Interaction volume radius: 5 \u00c5
Interaction volume height: 10 \u00c5
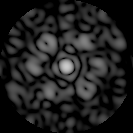
Disorder parameter: 0.5743